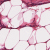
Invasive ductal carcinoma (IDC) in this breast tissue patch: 0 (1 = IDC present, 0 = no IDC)